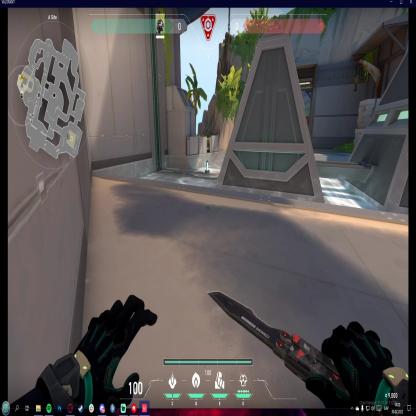
Label: planted spike